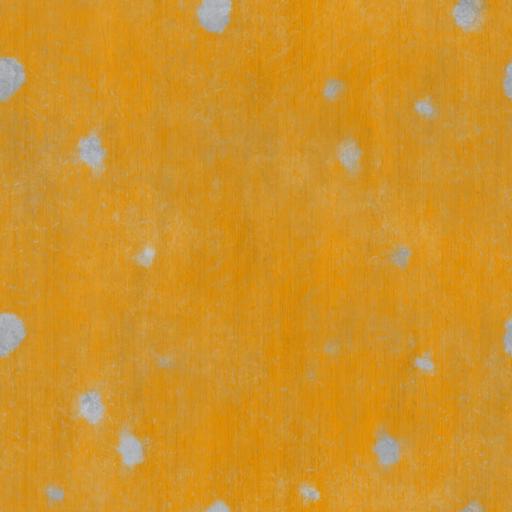
Tags: bumps clean crack cracked cracks orange paint painted plaster scratched scuffs yellow